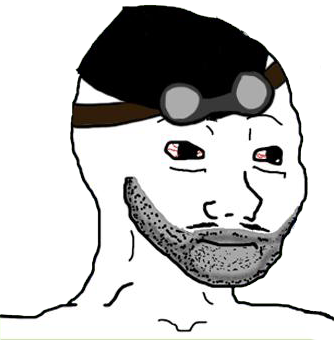
Label: 5_Doomer